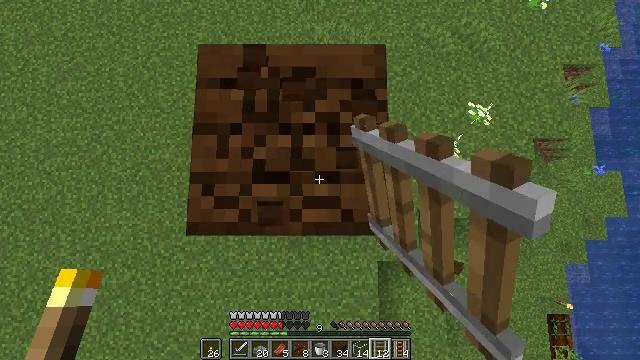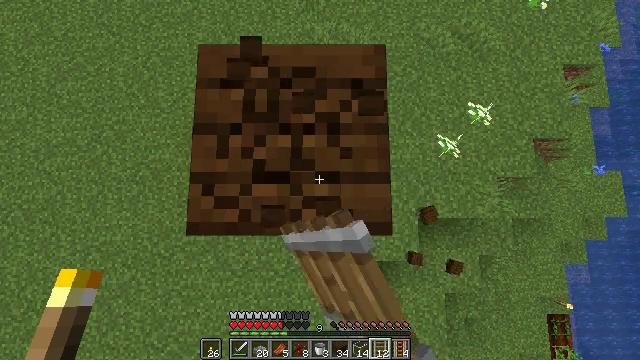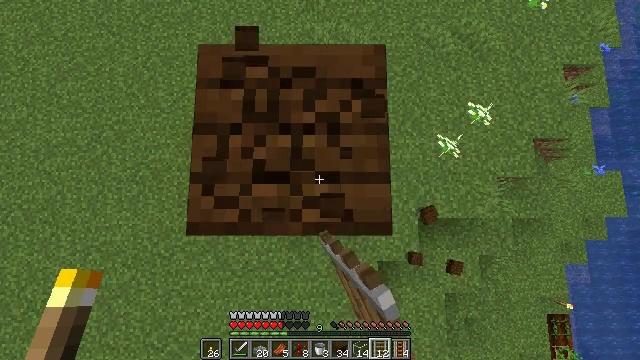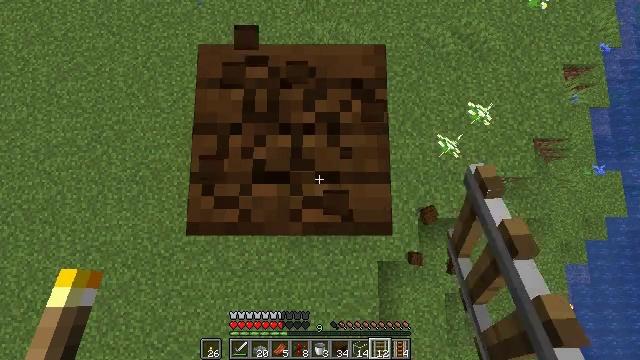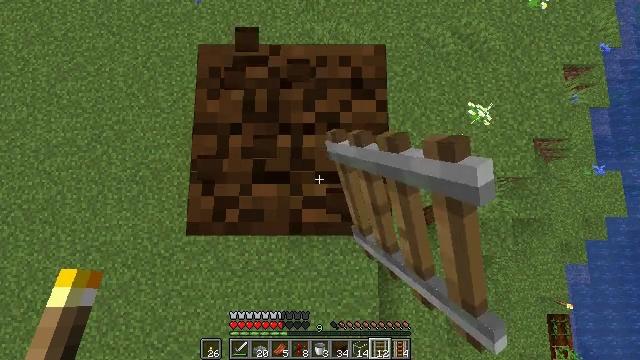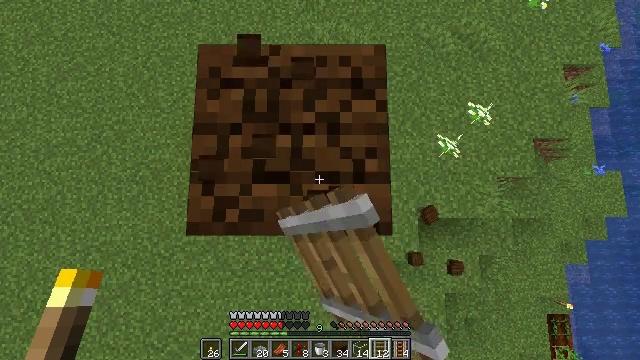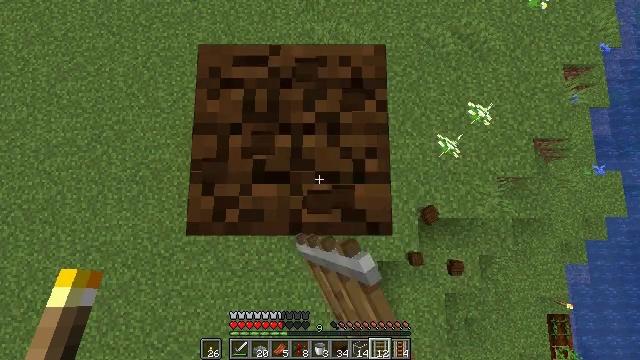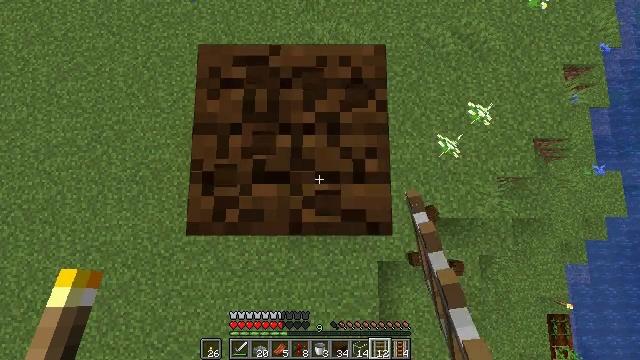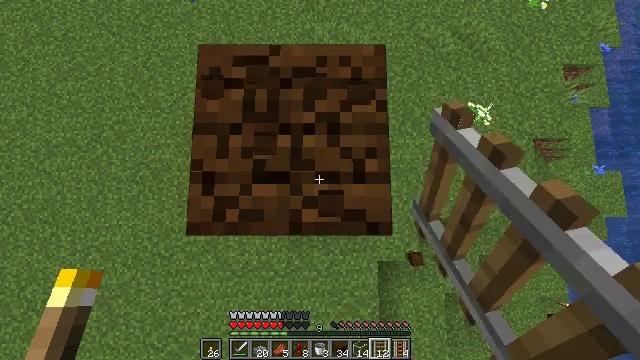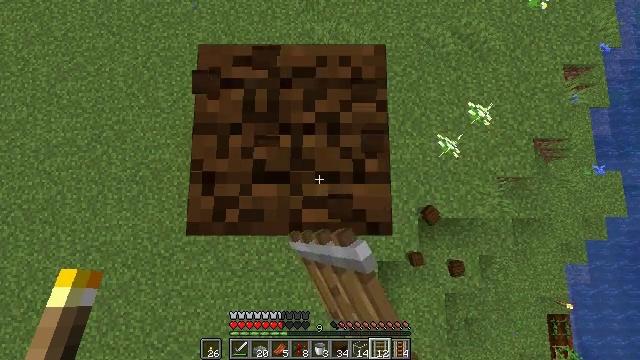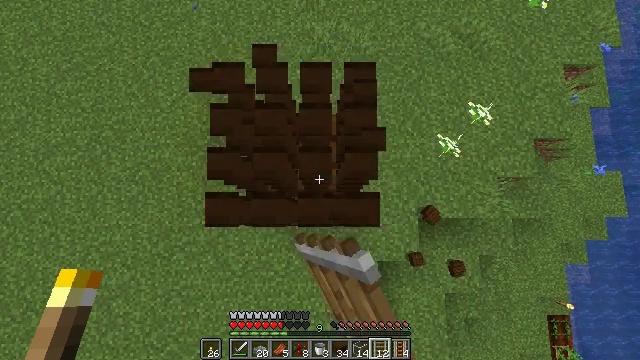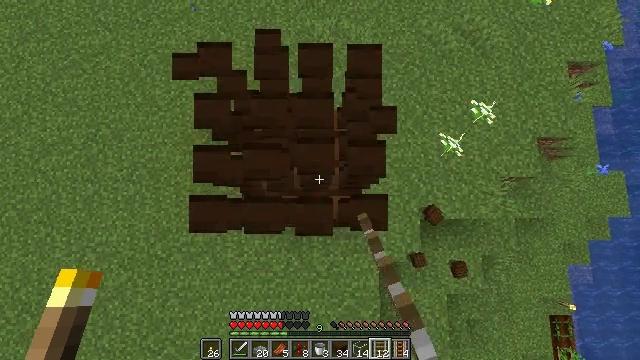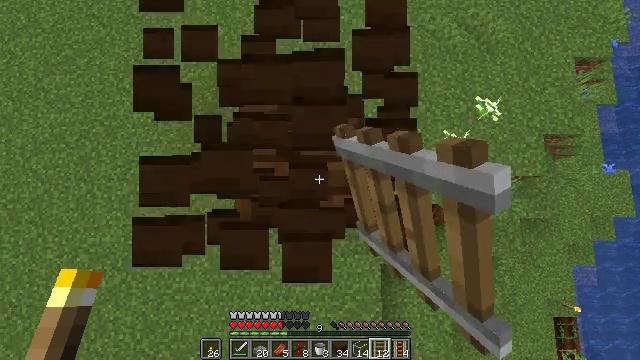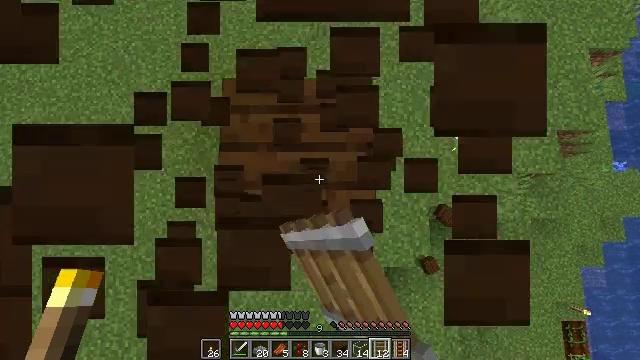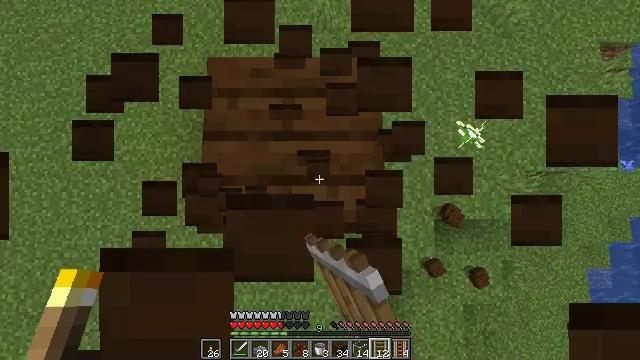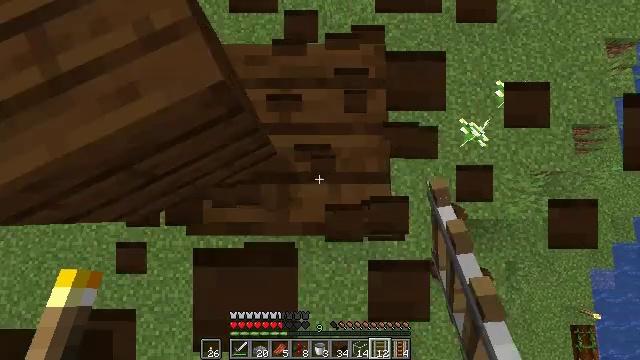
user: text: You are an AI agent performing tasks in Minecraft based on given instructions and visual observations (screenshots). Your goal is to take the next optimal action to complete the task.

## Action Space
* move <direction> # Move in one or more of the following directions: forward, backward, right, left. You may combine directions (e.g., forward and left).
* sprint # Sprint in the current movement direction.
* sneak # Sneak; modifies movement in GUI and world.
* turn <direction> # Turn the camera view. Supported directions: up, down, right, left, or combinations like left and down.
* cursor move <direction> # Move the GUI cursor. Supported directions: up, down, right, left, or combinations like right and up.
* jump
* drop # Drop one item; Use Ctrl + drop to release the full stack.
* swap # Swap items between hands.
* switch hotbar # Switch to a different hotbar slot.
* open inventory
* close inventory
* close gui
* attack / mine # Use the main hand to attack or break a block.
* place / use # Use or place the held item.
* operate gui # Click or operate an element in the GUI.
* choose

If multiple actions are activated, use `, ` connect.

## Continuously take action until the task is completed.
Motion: motion action
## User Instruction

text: Break the existing dark oak planks.
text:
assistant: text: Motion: sneak, attack / mine
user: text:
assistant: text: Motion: sneak, attack / mine
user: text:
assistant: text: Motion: sneak, attack / mine
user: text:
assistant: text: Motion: sneak, attack / mine
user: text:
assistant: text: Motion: sneak, attack / mine
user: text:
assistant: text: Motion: sneak, attack / mine
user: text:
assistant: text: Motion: sneak, attack / mine
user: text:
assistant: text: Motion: sneak, attack / mine
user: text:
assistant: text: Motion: sneak, attack / mine
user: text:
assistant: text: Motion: sneak, attack / mine
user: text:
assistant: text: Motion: sneak, attack / mine
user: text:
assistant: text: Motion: sneak, attack / mine
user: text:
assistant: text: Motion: sneak, attack / mine
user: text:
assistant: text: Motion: sneak, attack / mine
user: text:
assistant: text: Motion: sneak, attack / mine
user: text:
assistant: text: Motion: sneak, attack / mine
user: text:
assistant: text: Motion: sneak, attack / mine
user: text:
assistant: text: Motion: sneak, attack / mine
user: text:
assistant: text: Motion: sneak, attack / mine
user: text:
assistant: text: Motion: sneak, attack / mine
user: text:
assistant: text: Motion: sneak, attack / mine
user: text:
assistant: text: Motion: sneak, attack / mine
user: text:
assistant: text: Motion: sneak, attack / mine
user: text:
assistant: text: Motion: sneak, attack / mine
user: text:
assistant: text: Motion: sneak, attack / mine
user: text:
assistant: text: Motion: sneak, attack / mine
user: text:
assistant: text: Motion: sneak, attack / mine
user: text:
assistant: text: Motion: sneak, attack / mine
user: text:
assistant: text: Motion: sneak, attack / mine
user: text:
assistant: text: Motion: sneak, attack / mine